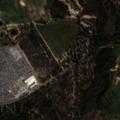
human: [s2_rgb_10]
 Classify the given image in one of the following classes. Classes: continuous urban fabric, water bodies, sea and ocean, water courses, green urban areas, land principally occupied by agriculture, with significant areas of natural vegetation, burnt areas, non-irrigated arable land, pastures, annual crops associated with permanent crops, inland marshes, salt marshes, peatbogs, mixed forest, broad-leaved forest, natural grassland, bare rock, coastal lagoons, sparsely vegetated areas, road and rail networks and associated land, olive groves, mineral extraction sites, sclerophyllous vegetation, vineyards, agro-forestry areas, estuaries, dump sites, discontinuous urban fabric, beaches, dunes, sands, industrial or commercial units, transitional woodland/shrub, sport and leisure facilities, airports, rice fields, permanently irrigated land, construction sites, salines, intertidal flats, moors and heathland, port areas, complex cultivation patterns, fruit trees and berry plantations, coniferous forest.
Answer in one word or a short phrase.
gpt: industrial or commercial units, non-irrigated arable land, permanently irrigated land, rice fields, agro-forestry areas, broad-leaved forest